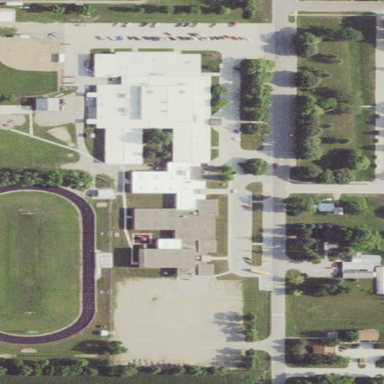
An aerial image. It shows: School.